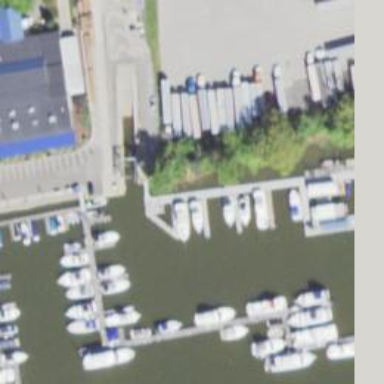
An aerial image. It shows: Pier with mooring facilities.